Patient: sex M, age 77
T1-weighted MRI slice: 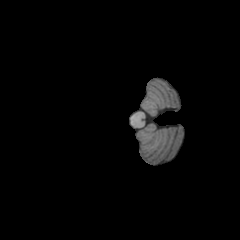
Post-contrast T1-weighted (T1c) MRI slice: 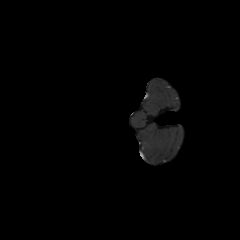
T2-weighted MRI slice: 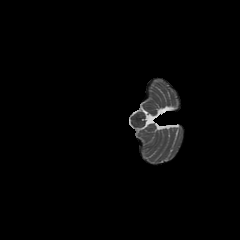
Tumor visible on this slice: no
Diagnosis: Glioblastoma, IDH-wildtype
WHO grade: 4